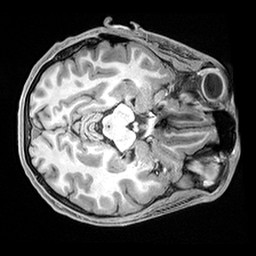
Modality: T1w
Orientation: axial
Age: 21
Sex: male
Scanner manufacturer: siemens
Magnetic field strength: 3 T
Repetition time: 2.4 s
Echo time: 0.00217 s